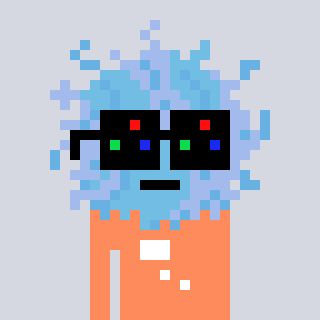
a pixel art character with square black sunglasses, a lint-shaped head and a peachy-colored body on a cool background